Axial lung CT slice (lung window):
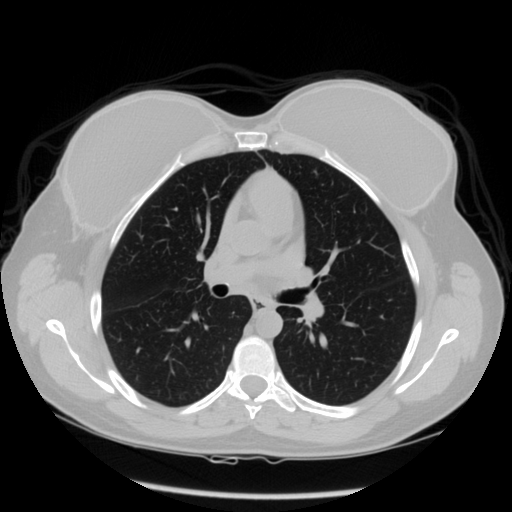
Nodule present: no